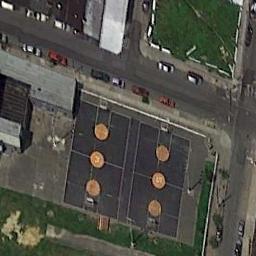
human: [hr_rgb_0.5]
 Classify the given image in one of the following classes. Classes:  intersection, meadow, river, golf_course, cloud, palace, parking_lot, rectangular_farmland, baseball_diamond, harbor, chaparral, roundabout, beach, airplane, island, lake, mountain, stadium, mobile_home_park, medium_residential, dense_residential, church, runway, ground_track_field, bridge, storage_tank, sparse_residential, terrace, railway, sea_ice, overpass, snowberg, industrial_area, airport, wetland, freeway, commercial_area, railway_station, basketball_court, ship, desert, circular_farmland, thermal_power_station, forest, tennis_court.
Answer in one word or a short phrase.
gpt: basketball_court